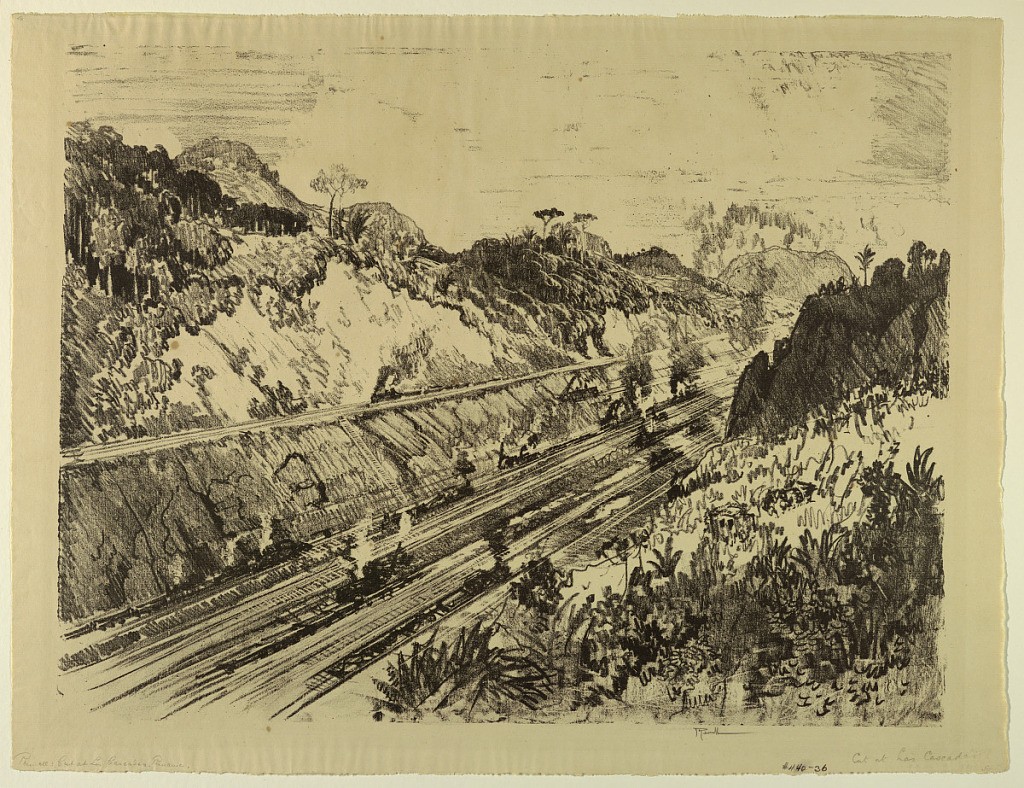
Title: In the Cut at Las Cascadas
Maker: Joseph Pennell, American, active England, 1857–1926
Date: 1912
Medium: Lithograph on paper
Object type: Print
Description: View shows the cut to the sea during the construction of the Panama Canal.